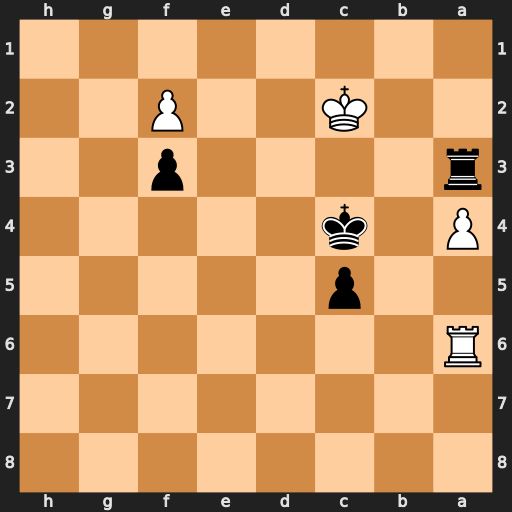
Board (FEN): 8/8/R7/2p5/P1k5/r4p2/2K2P2/8
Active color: b
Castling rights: -
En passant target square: -
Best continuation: Ra2+ Kb1 Rxf2